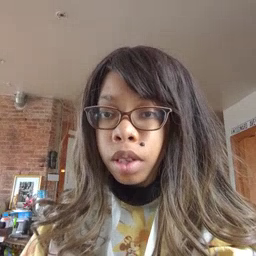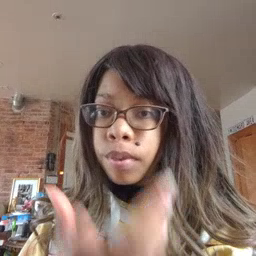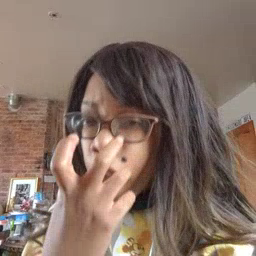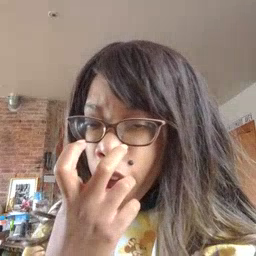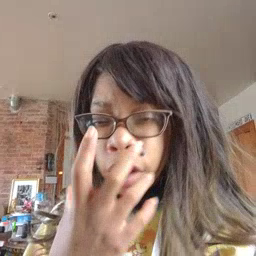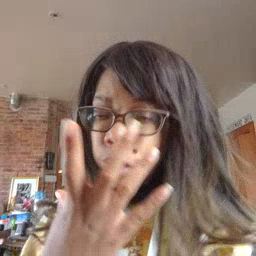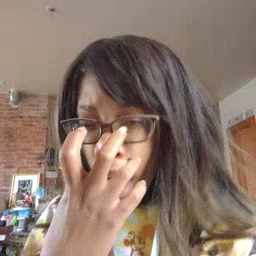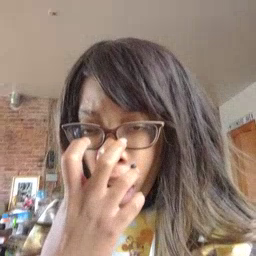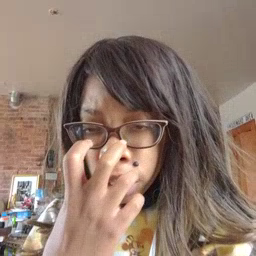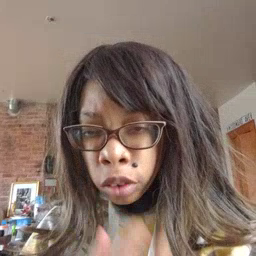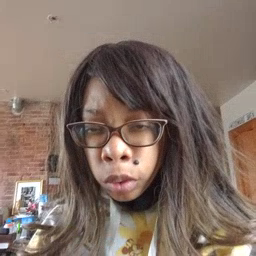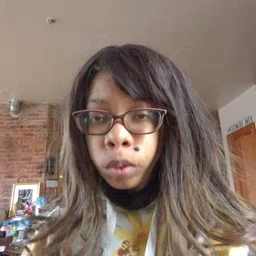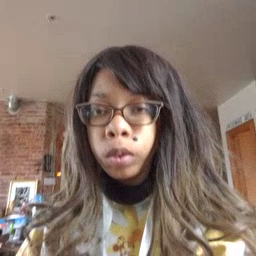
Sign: mad